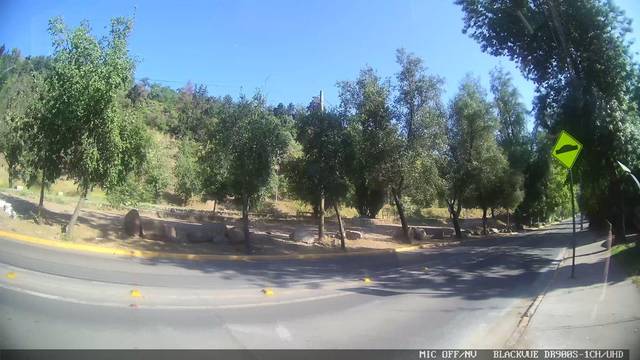
Region: Chile
Coordinates: -33.418, -70.62